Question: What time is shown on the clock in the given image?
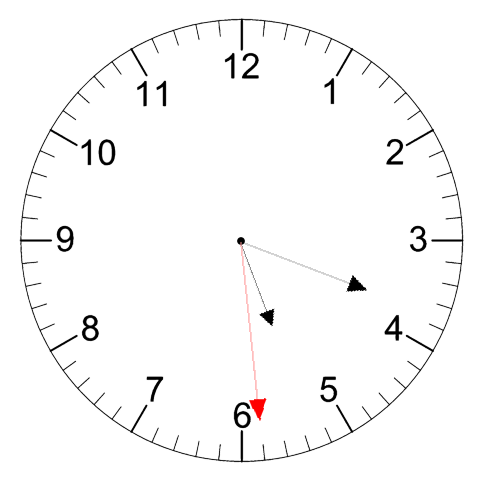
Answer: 05:18:29